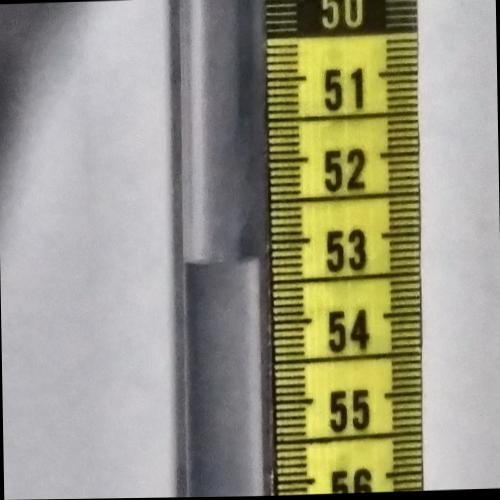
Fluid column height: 53.2 cm